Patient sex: M
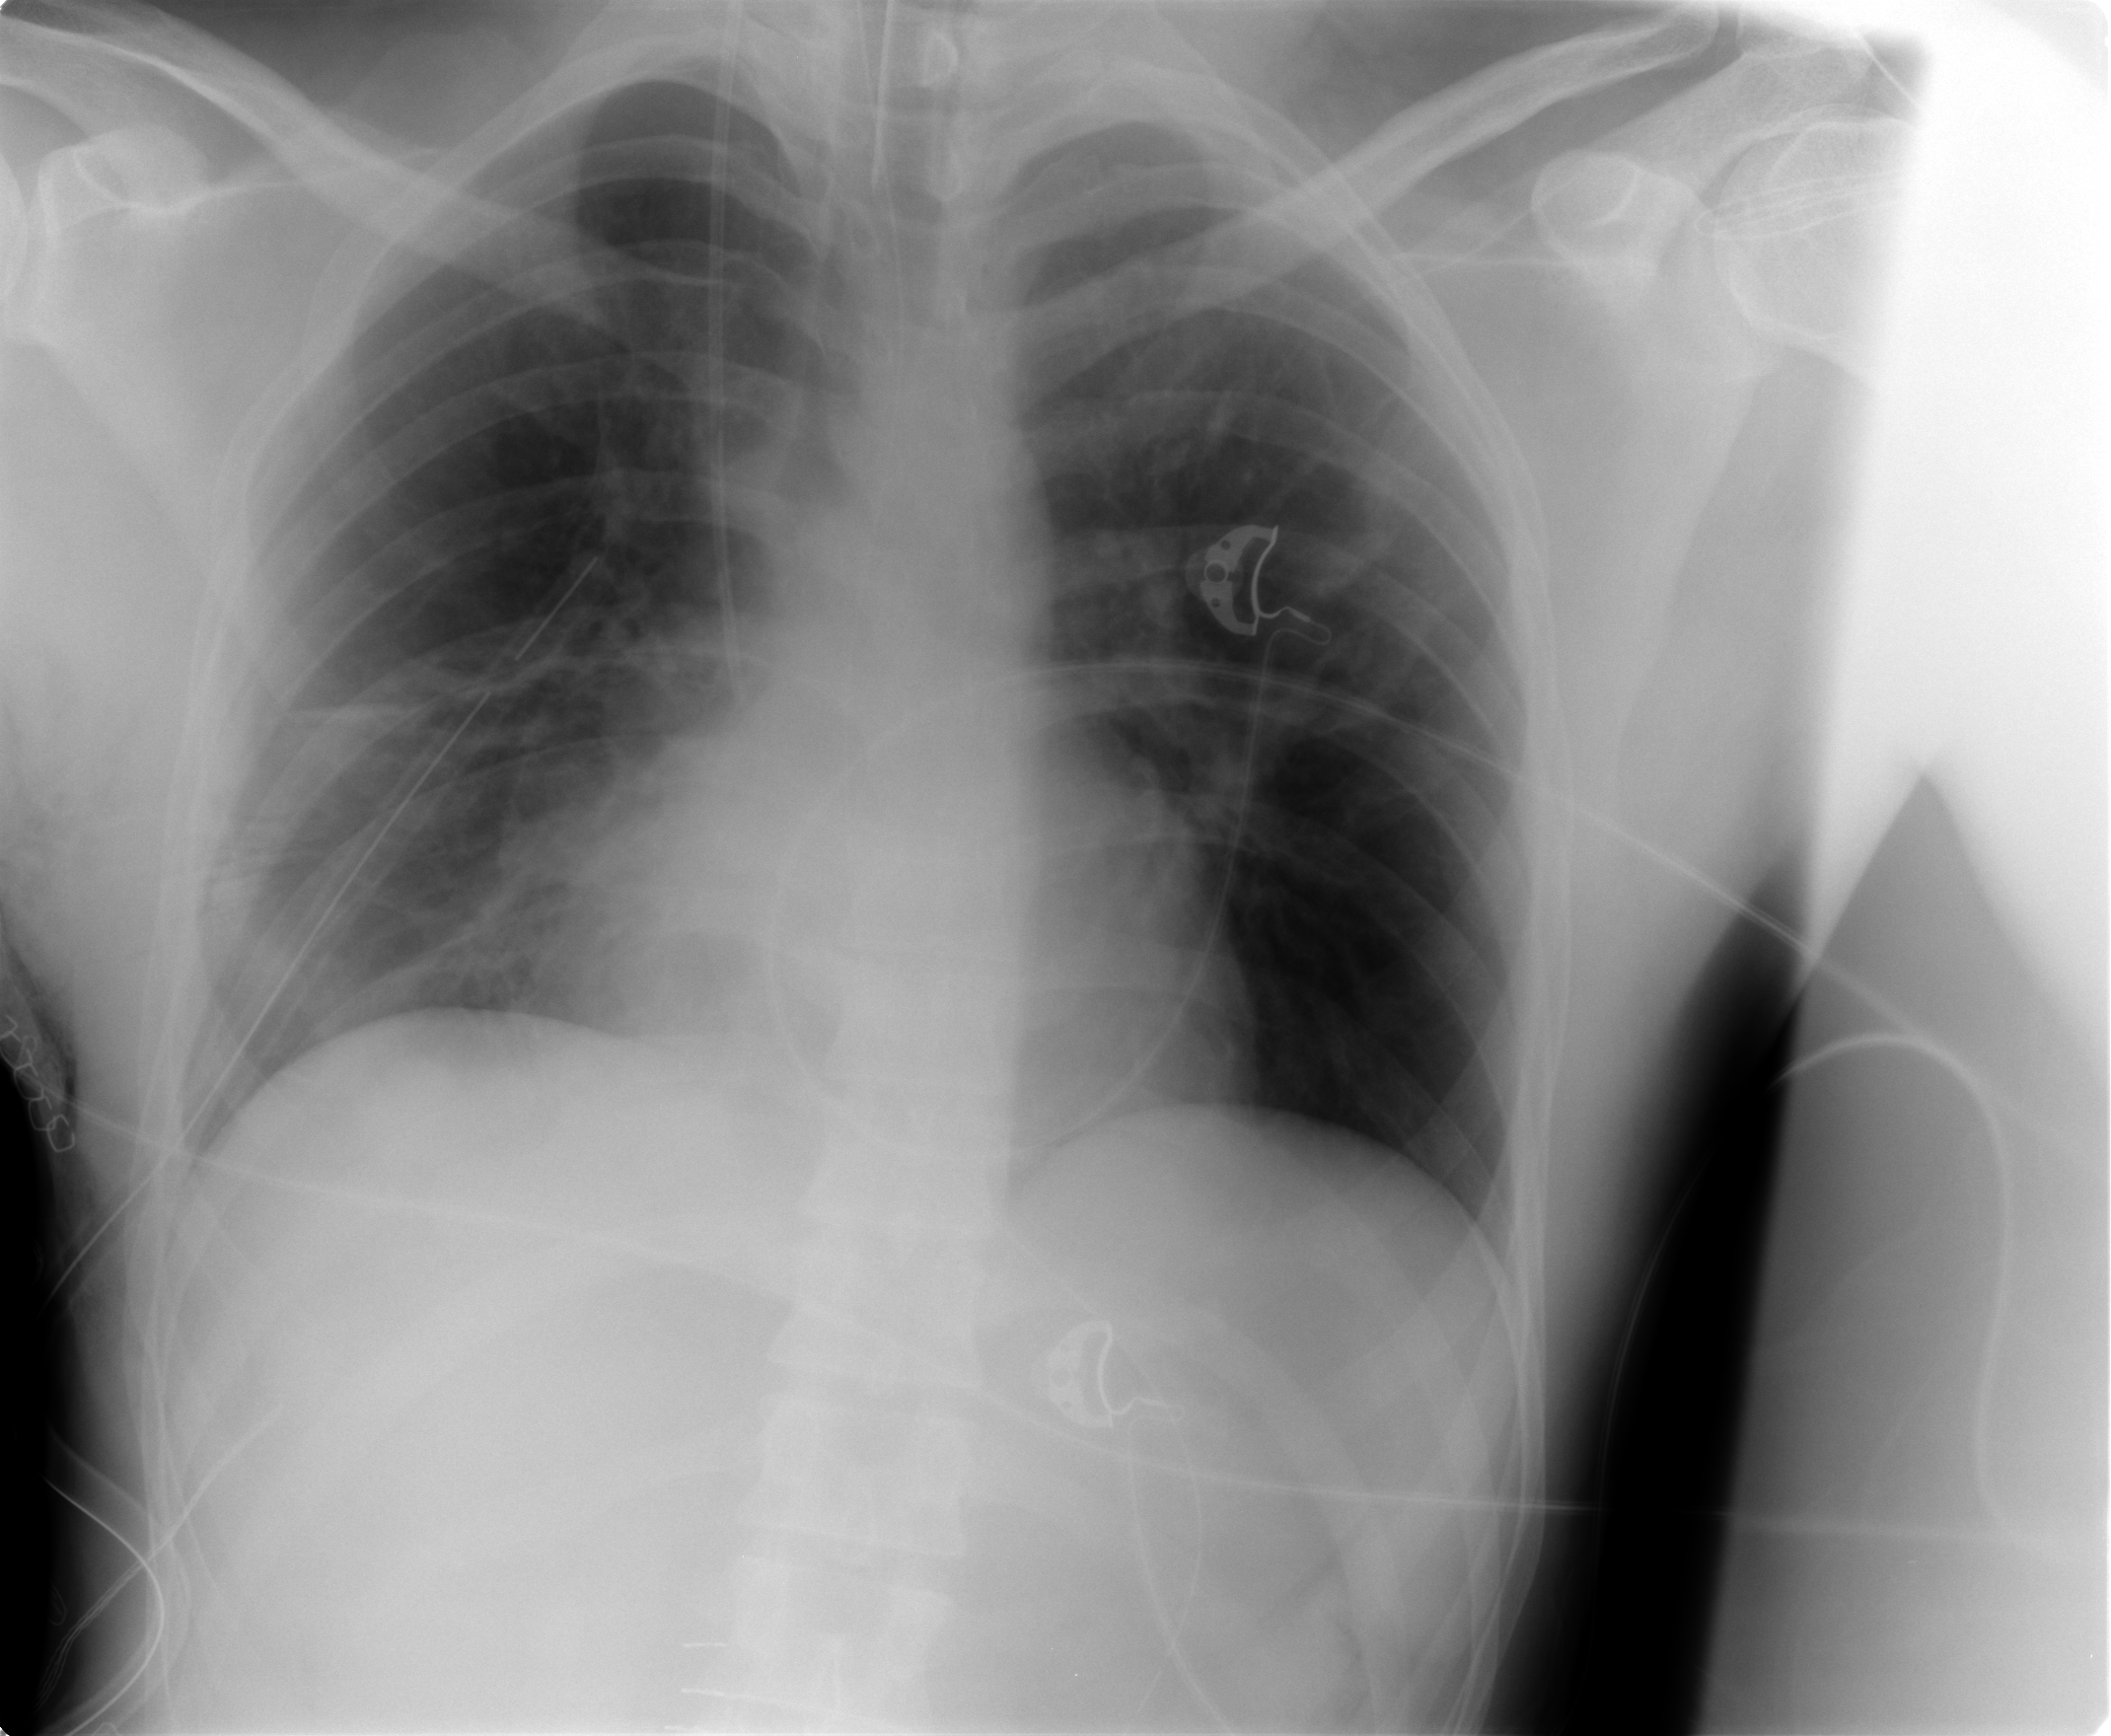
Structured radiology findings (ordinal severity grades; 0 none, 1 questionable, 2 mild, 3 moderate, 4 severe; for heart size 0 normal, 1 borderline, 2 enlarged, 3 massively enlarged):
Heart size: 0
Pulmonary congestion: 0
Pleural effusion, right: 0
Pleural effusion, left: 0
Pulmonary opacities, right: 0
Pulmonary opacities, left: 0
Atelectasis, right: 2
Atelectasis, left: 0